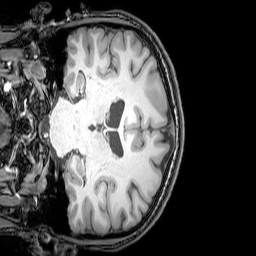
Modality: T1w
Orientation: coronal
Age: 25
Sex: male
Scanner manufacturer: philips
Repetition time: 0.008129 s
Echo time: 0.00373 s